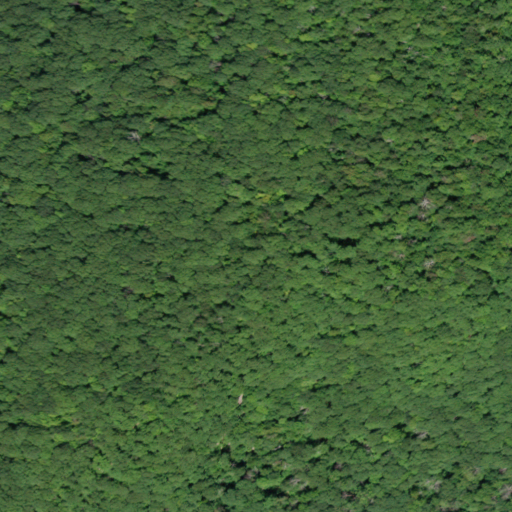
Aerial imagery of mountain in New York named Cross Mountain containing only deciduous forest